Field crop: maize
Growth stage: 2
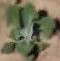
Species: chenopodium